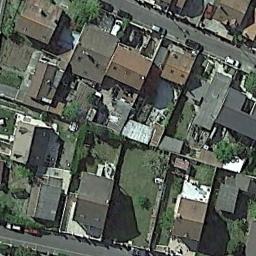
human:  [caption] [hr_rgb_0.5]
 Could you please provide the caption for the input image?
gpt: The dense residential is on the grass next to the road .

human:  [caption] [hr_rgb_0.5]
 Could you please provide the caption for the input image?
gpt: There is also a green area in the residential area .

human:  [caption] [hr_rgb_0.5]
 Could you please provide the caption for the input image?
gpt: A dense residential area with some greenery and houses is surrounded by some roads .

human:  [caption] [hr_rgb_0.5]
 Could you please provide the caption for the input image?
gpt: There are many roads and neatly arranged houses and trees and large lawns in densely populated areas .

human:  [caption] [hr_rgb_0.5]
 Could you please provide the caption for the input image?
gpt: A dense residential area with many houses with lawns .